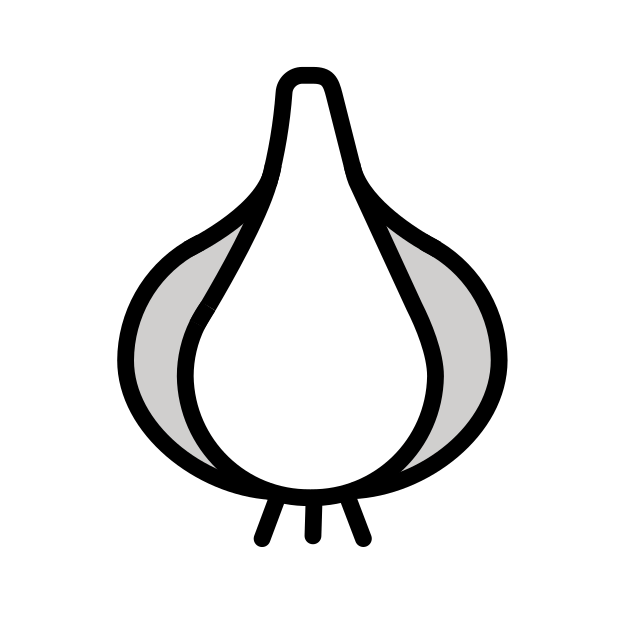
Emoji: 🧄
Name: garlic
Unicode: 0x1f9c4